Interaction volume radius: 5 \u00c5
Interaction volume height: 35 \u00c5
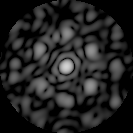
Disorder parameter: 0.6773